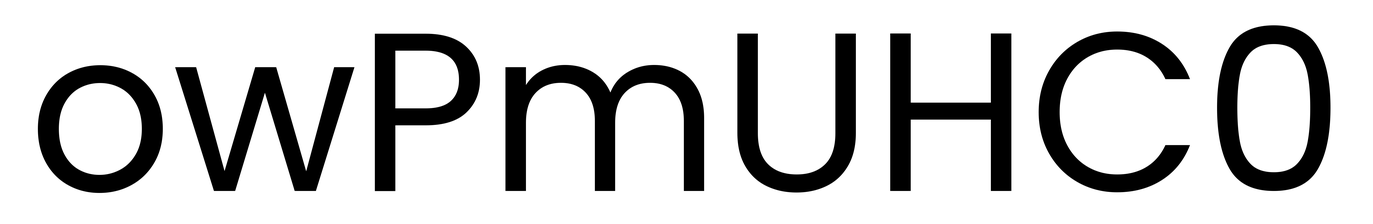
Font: Poppins-Regular